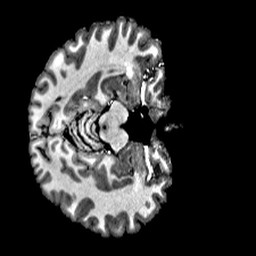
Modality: T1w
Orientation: axial
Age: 27
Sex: female
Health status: healthy
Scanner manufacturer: siemens
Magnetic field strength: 6.98 T
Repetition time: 6 s
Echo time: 0.00302 s